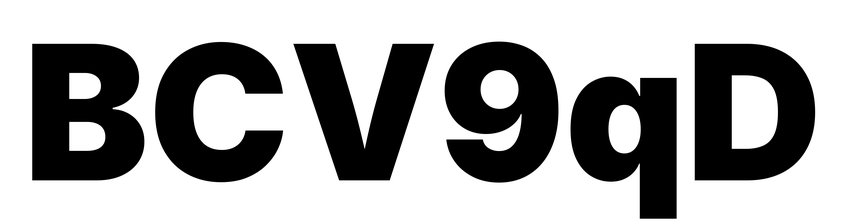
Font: Inter_Black